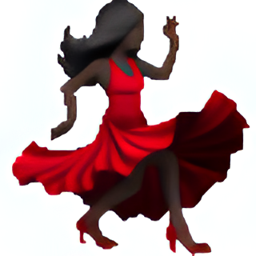
Name: dancer
Emoji: 💃🏿
Group: People & Body
Sub-group: person-activity